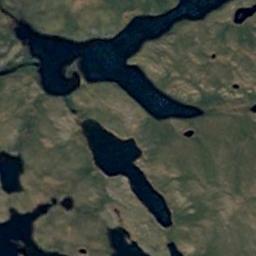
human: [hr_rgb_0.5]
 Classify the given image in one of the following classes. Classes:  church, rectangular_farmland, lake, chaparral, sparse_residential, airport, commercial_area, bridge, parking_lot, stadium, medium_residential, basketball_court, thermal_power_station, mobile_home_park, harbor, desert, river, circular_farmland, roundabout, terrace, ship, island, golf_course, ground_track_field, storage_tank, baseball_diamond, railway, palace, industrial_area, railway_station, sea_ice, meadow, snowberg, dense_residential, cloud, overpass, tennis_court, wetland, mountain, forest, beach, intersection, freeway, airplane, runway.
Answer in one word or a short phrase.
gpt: wetland